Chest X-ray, AP view. Patient: 17 years old, sex M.
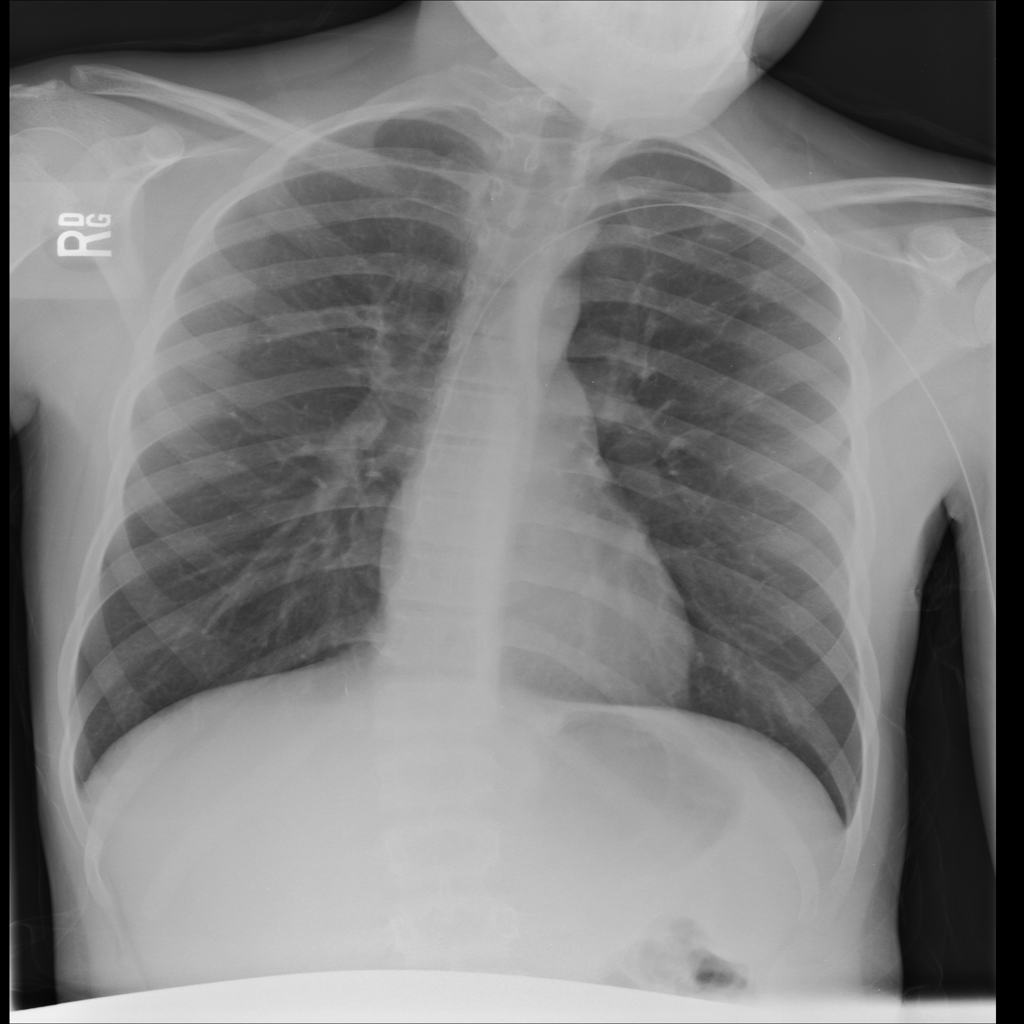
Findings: No Finding